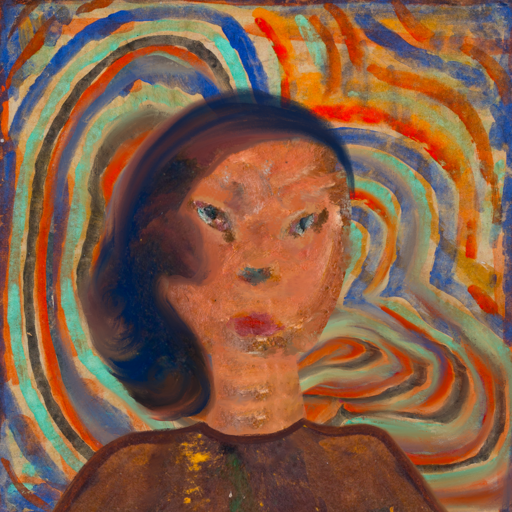
Background: Sisters, Head And Neck Front: Boggyland, Face Front: Boggyland, Bust: Comrade, Hair Front: Mother_And_Son_Son, Head Accessory: Blank, Second Necklace: Blank, Necklace: Blank, Baby: Blank